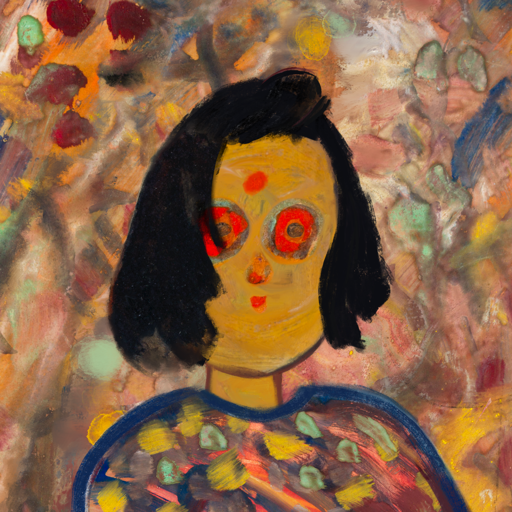
Background: Mother_And_Son_Mother, Head And Neck Front: After_Raid, Face Front: Sisters, Bust: Mother_And_Son_Mother, Hair Front: Mosgoul, Head Accessory: Blank, Second Necklace: Blank, Necklace: Blank, Baby: Blank